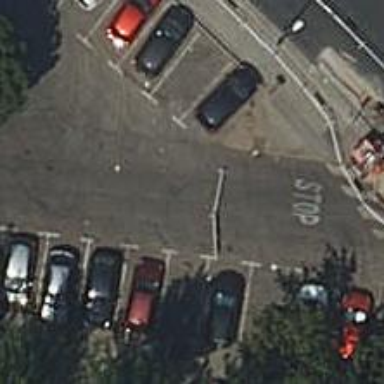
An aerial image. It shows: Asphalt parking aisle designated as service road.